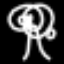
Label: palm tree